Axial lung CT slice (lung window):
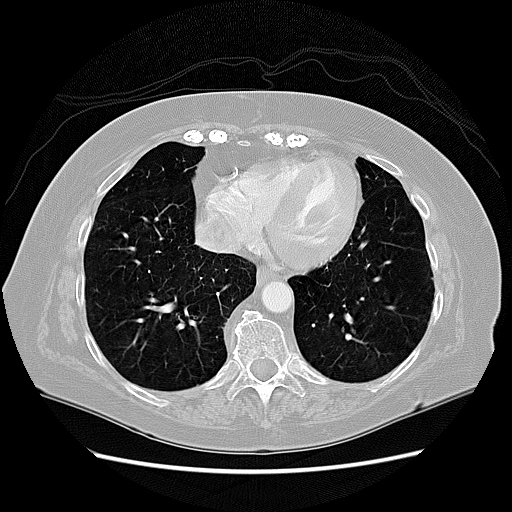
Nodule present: no